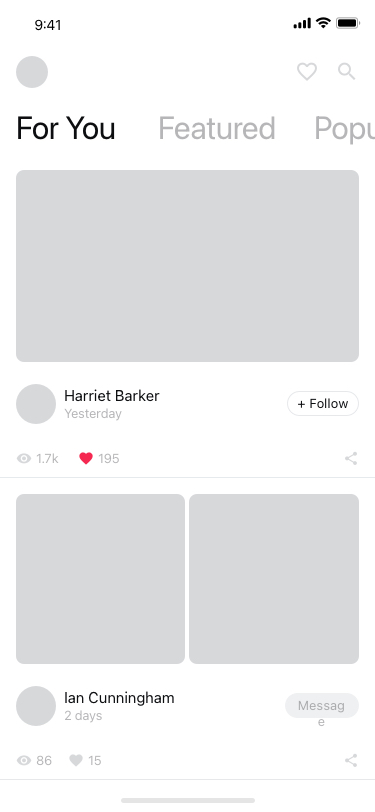
Text in this UI design:
1.7k
195
Harriet Barker
Yesterday
+ Follow
For You
Featured
Popular
Ian Cunningham
2 days
Message
86
15